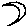
Label: moon